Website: apple
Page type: account-selection
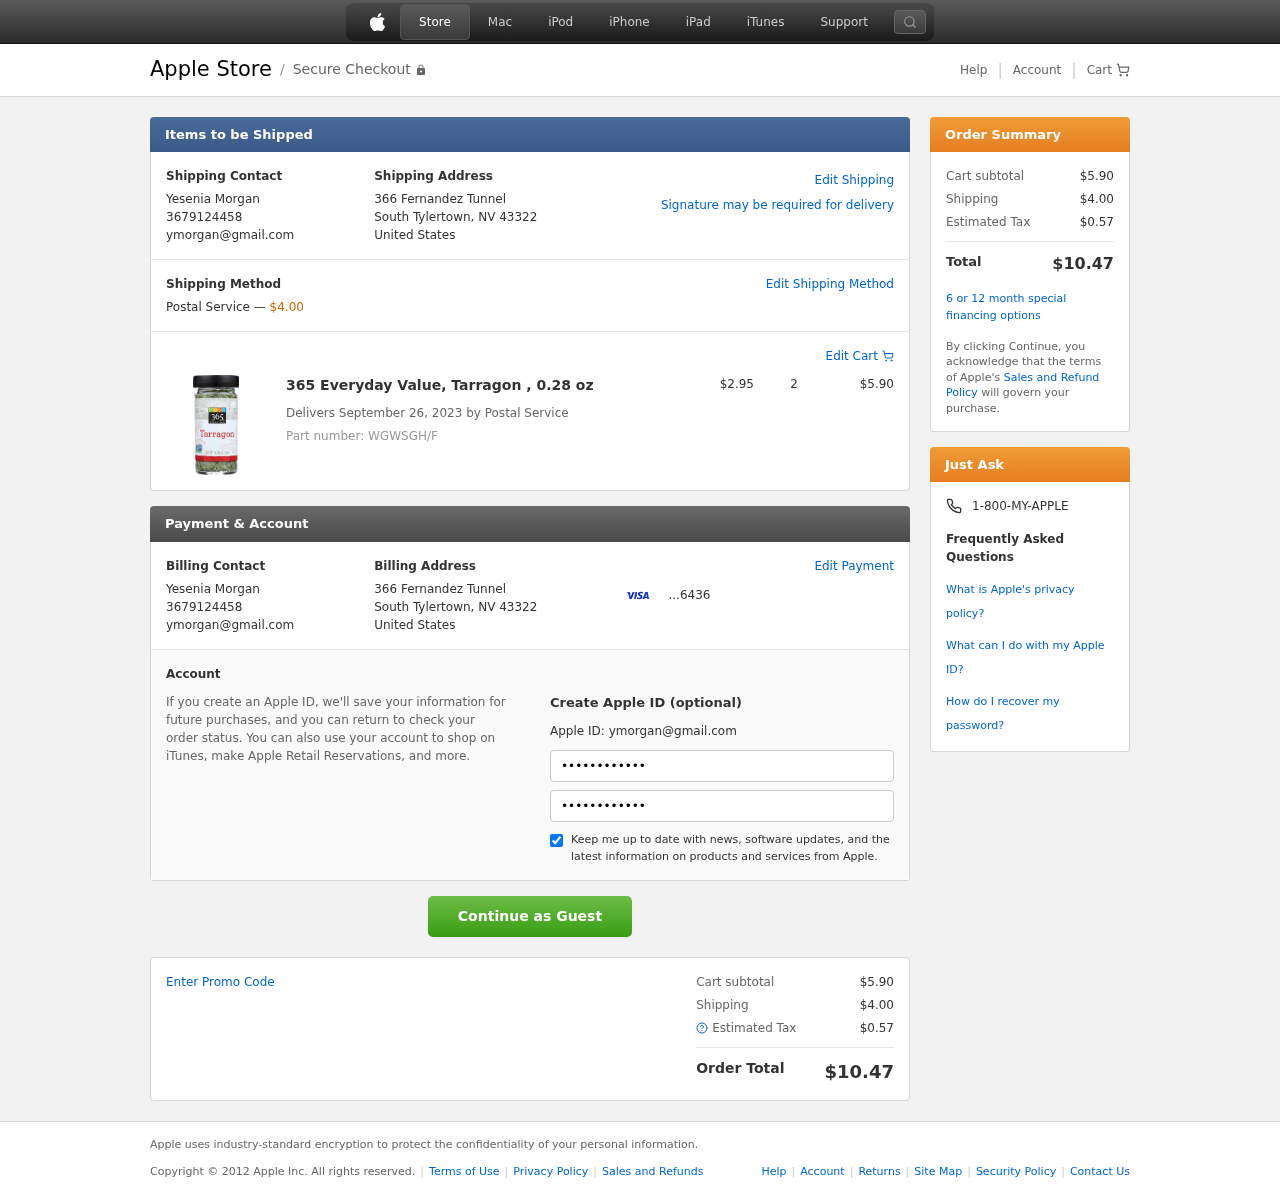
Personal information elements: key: PII_CARD_LAST4
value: ...6436
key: PII_CITY_STATE_ZIP
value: South Tylertown, NV 43322
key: PII_COUNTRY
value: United States
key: PII_EMAIL
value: ymorgan@gmail.com
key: PII_FULLNAME
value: Yesenia Morgan
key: PII_PHONE
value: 3679124458
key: PII_STREET
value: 366 Fernandez Tunnel
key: PII_FIRSTNAME
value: Yesenia
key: PII_LASTNAME
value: Morgan
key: PII_FULLNAME2
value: Yesenia Morgan
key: PII_FULLNAME3
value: Yesenia Morgan
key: PII_FIRSTNAME2
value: Yesenia
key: PII_FIRSTNAME3
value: Yesenia
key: PII_LASTNAME2
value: Morgan
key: PII_LASTNAME3
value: Morgan
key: PII_FIRSTNAME_DERIVED
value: Yesenia
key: PII_LASTNAME_DERIVED
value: Morgan
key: PII_FULLNAME_DERIVED
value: Yesenia Morgan
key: PII_NAME_FULL_DERIVED
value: Yesenia Morgan
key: PII_PHONE_LINE
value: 4458
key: PII_PHONE_SUFFIX
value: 4458
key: PII_PHONE2
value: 3679124458
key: PII_PHONE3
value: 3679124458
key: PII_PHONE_NUMERIC
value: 3679124458
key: PII_PHONE_LINE_NUMERIC
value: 4458
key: PII_PHONE_SUFFIX_NUMERIC
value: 4458
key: PII_PHONE2_NUMERIC
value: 3679124458
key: PII_PHONE3_NUMERIC
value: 3679124458
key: PII_PHONE_DIGITS
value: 3679124458
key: PII_PHONE_LAST4
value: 4458
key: PII_EMAIL2
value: ymorgan@gmail.com
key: PII_EMAIL3
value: ymorgan@gmail.com
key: PII_STREET2
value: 366 Fernandez Tunnel
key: PII_CITY_STATE_ZIP2
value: South Tylertown, NV 43322
Product elements: key: PRODUCT1_NAME
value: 365 Everyday Value, Tarragon , 0.28 oz
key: PRODUCT1_PRICE
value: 2.95
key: PRODUCT1_QUANTITY
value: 2
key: PRODUCT_PART_NUMBER
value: Part number: WGWSGH/F
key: PRODUCT_TOTAL
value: $5.90
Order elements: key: ORDER_SHIPPING_COST
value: $4.00
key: ORDER_DELIVERY_DATE
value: Delivers September 26, 2023 by Postal Service
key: ORDER_SUBTOTAL
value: $5.90
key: ORDER_TAX
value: $0.57
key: ORDER_TOTAL
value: $10.47